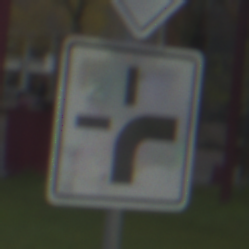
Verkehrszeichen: VerlaufVorfahrtsstrasse3
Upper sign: Vorfahrtsstrasse
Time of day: MorningAfternoon
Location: Outdoor (Suburban)
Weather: PartlyCloudy
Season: NotSpecified
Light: Natural